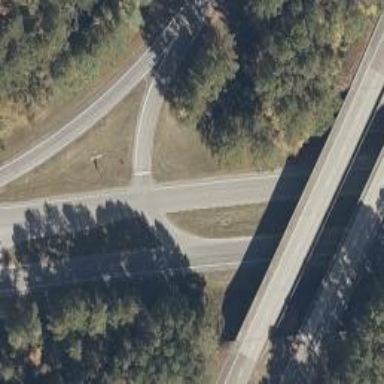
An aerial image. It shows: Trunk link highway with asphalt surface.